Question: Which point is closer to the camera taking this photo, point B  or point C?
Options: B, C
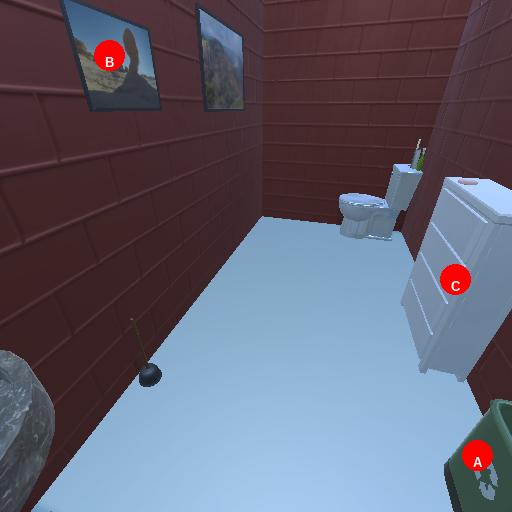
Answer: B